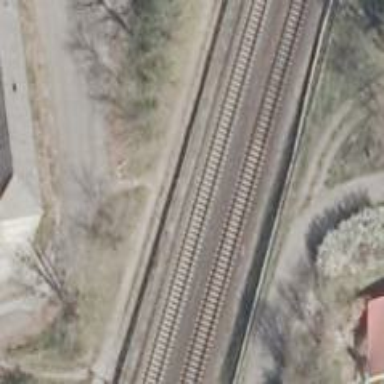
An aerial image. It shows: Railway with electrified contact lines.